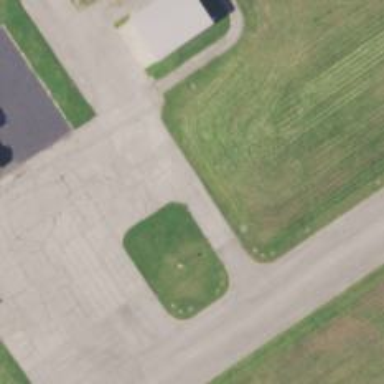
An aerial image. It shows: View of taxiway at the airport.